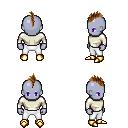
a pixel art fantasy rpg character, male body template, dark elf, purple skin, white long-sleeve shirt, white pants, brown mohawk hairstyle, gold boots, four views (front, back, left, right), 2x2 character sprite sheet, small pixel art, hard edges, no anti-aliasing